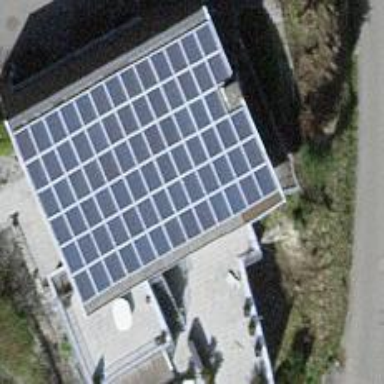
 consisting of solar photovoltaic panels."